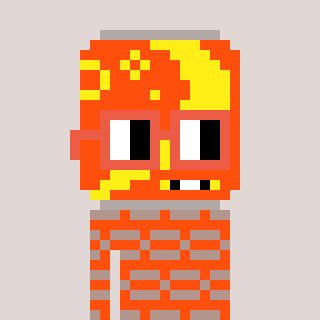
a pixel art character with square orange glasses, a pop-shaped head and a orange-colored body on a warm background